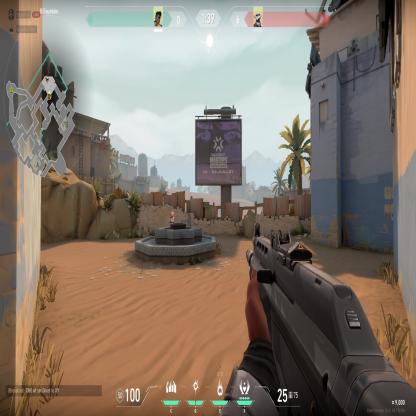
Label: enemy